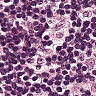
Metastatic tissue present: no